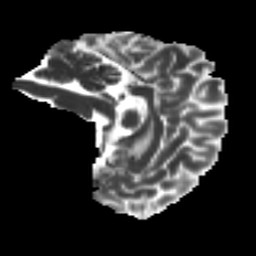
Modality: MD
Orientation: sagittal
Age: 21
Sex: male
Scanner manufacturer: ge
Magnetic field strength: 3 T
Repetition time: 7.8 s
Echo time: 0.0606 s